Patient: sex M, age 69
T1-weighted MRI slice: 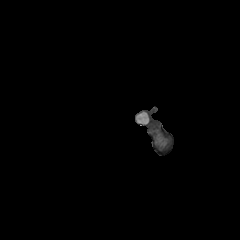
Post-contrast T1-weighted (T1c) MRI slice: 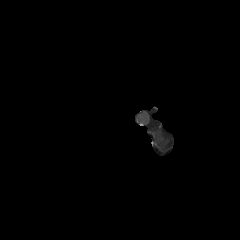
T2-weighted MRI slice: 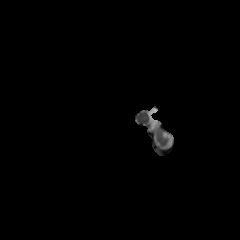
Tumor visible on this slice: no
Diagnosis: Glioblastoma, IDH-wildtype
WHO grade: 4